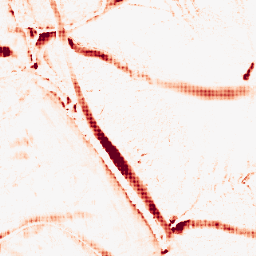
Category: morphological
Decomposition family: morphological_ellipse
Decomposition parameters: operation: opening
width: 20
height: 10
Upsampling method: sinc_hamming
Upsampling parameters: scale: 4
kernel_size: 4
Upsampling scale: 4